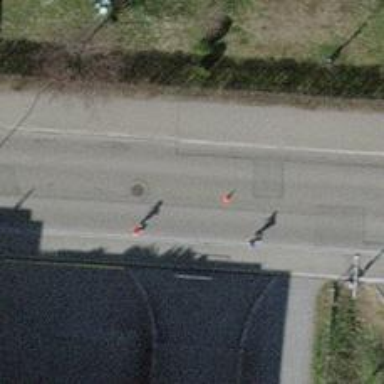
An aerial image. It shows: Residential road with asphalt surface. There are sidewalks on both sides and designated cycle lanes on both sides as well.